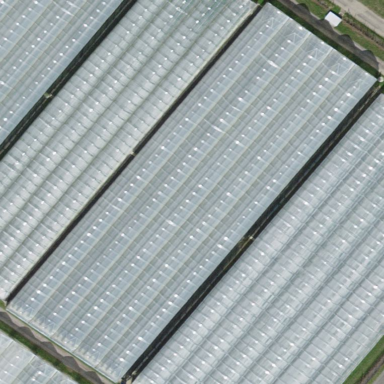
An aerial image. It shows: Greenhouse used for horticulture.